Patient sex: F
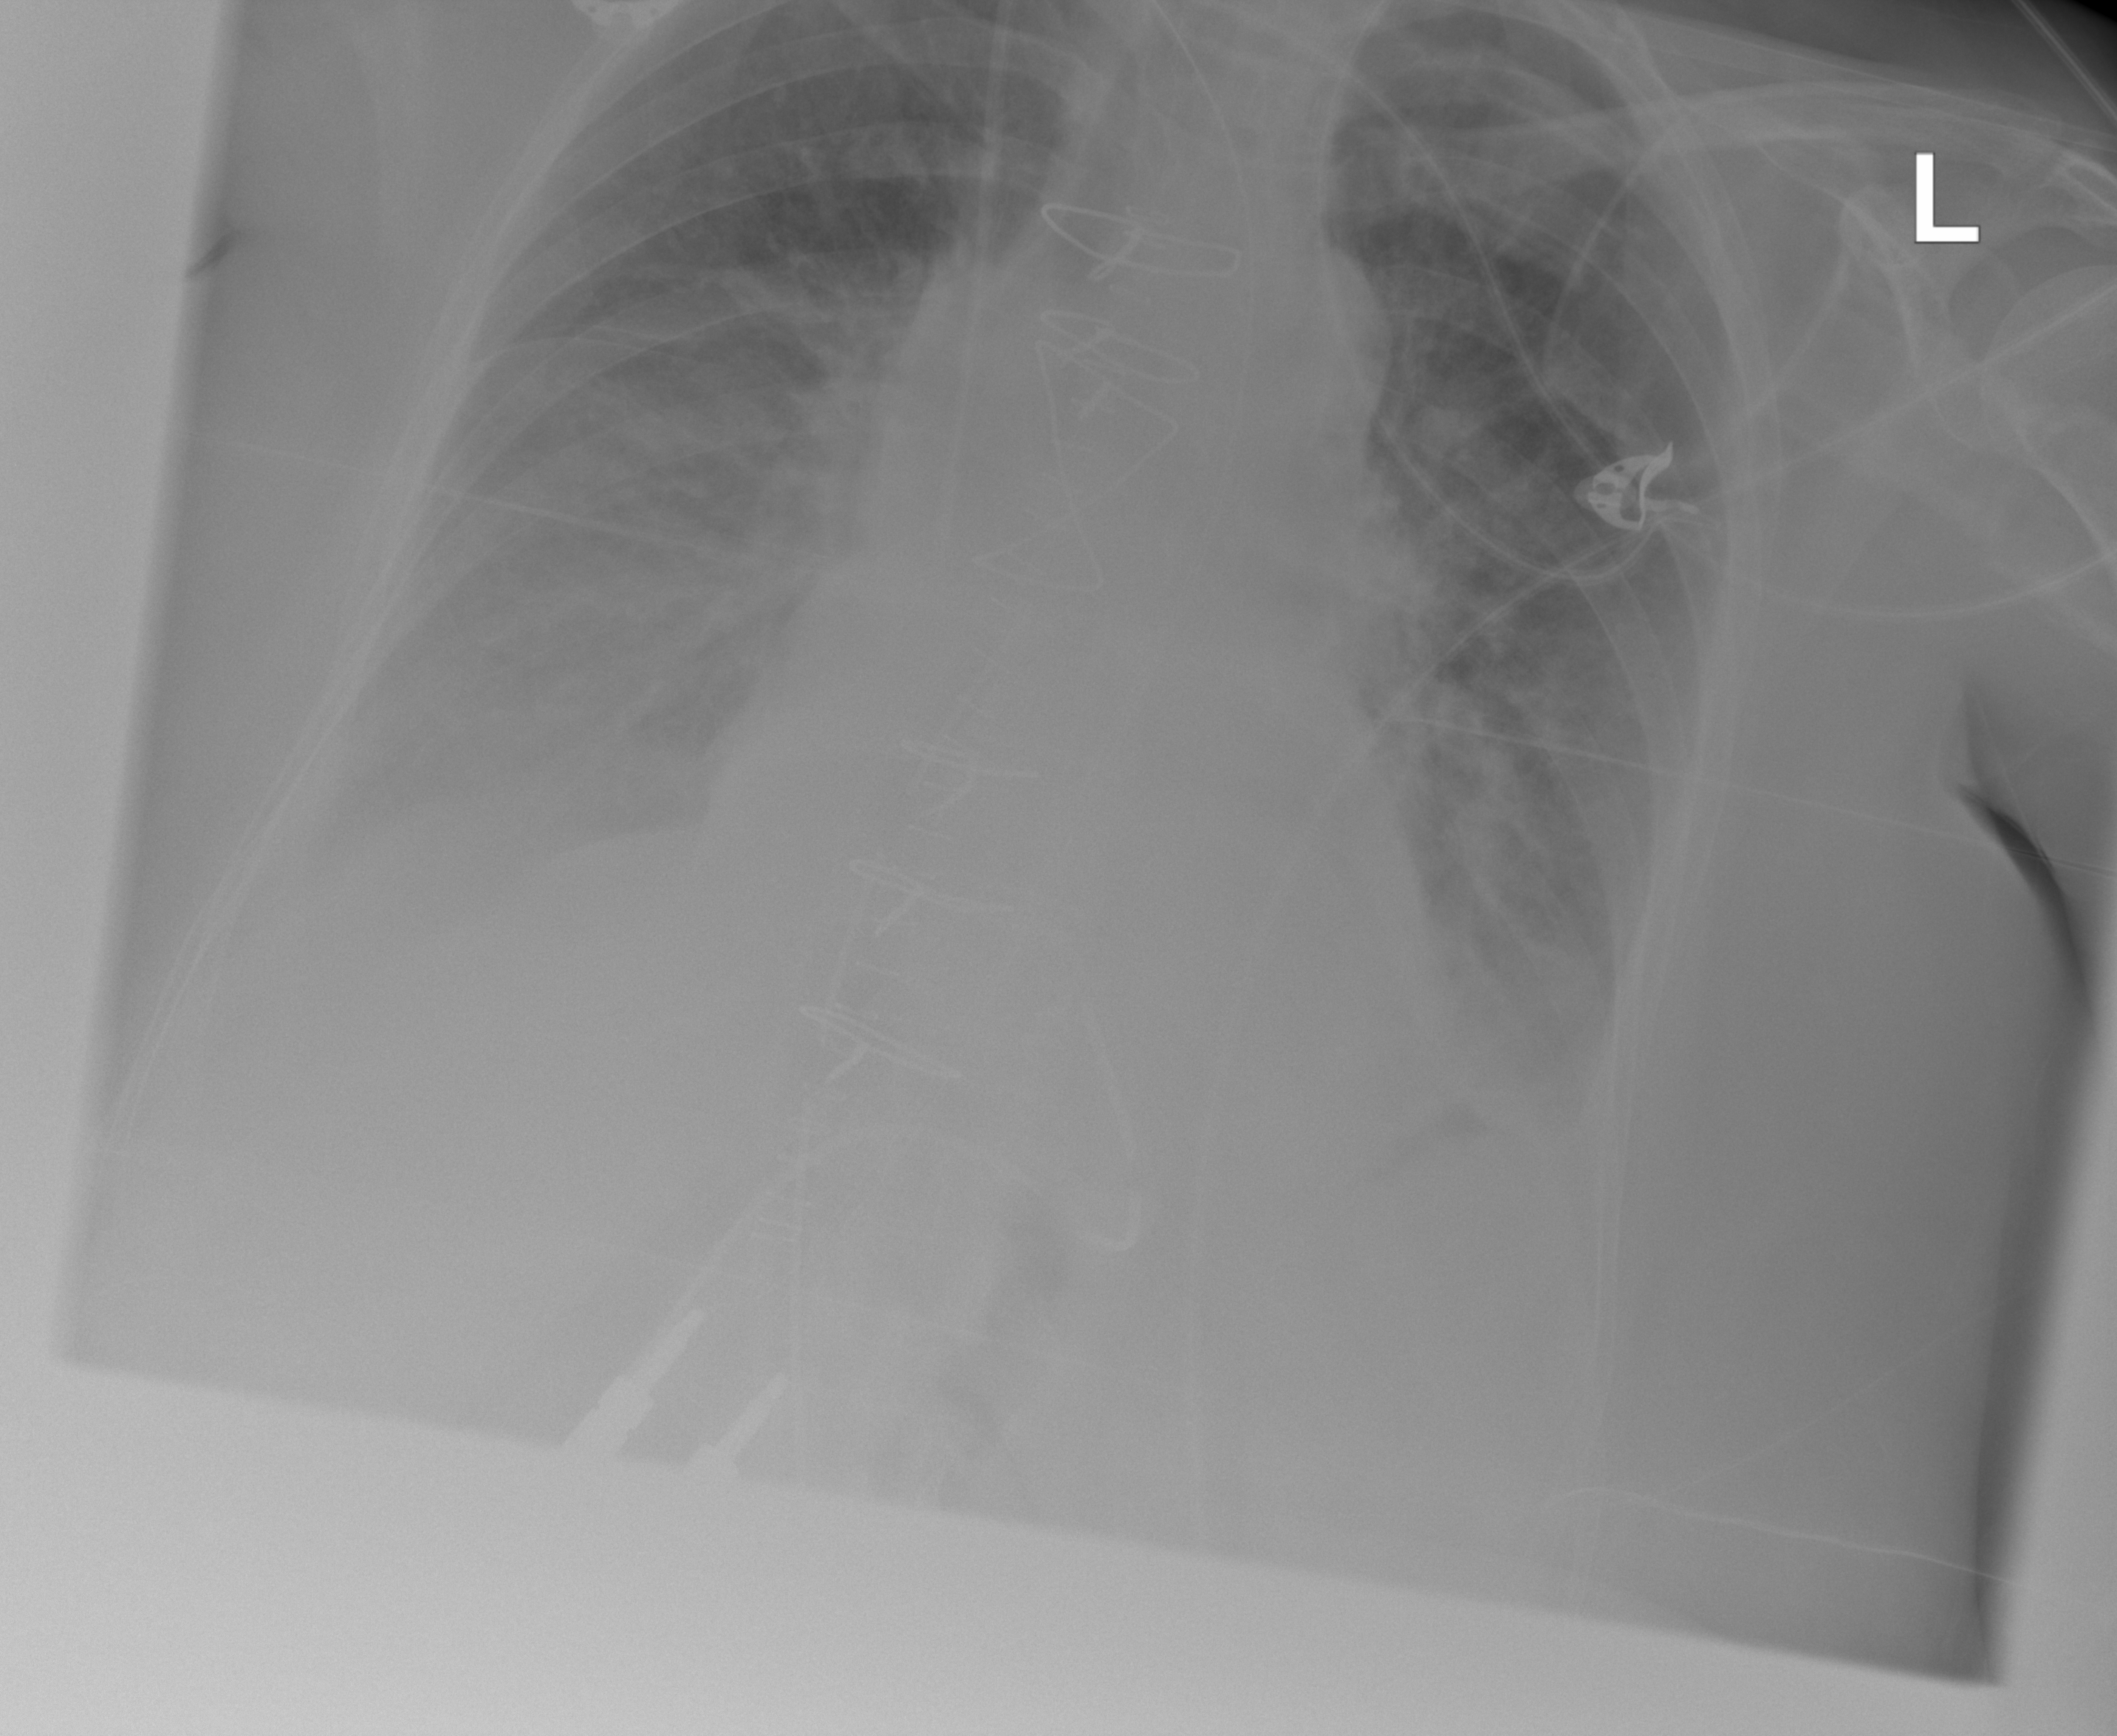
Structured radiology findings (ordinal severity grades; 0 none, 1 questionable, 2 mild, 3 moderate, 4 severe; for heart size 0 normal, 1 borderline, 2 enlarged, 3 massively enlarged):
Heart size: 2
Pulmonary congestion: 2
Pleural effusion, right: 3
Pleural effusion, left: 2
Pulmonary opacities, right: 1
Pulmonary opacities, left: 1
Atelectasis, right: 2
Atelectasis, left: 2